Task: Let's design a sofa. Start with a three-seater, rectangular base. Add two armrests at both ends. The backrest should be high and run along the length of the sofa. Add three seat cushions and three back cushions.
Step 198:
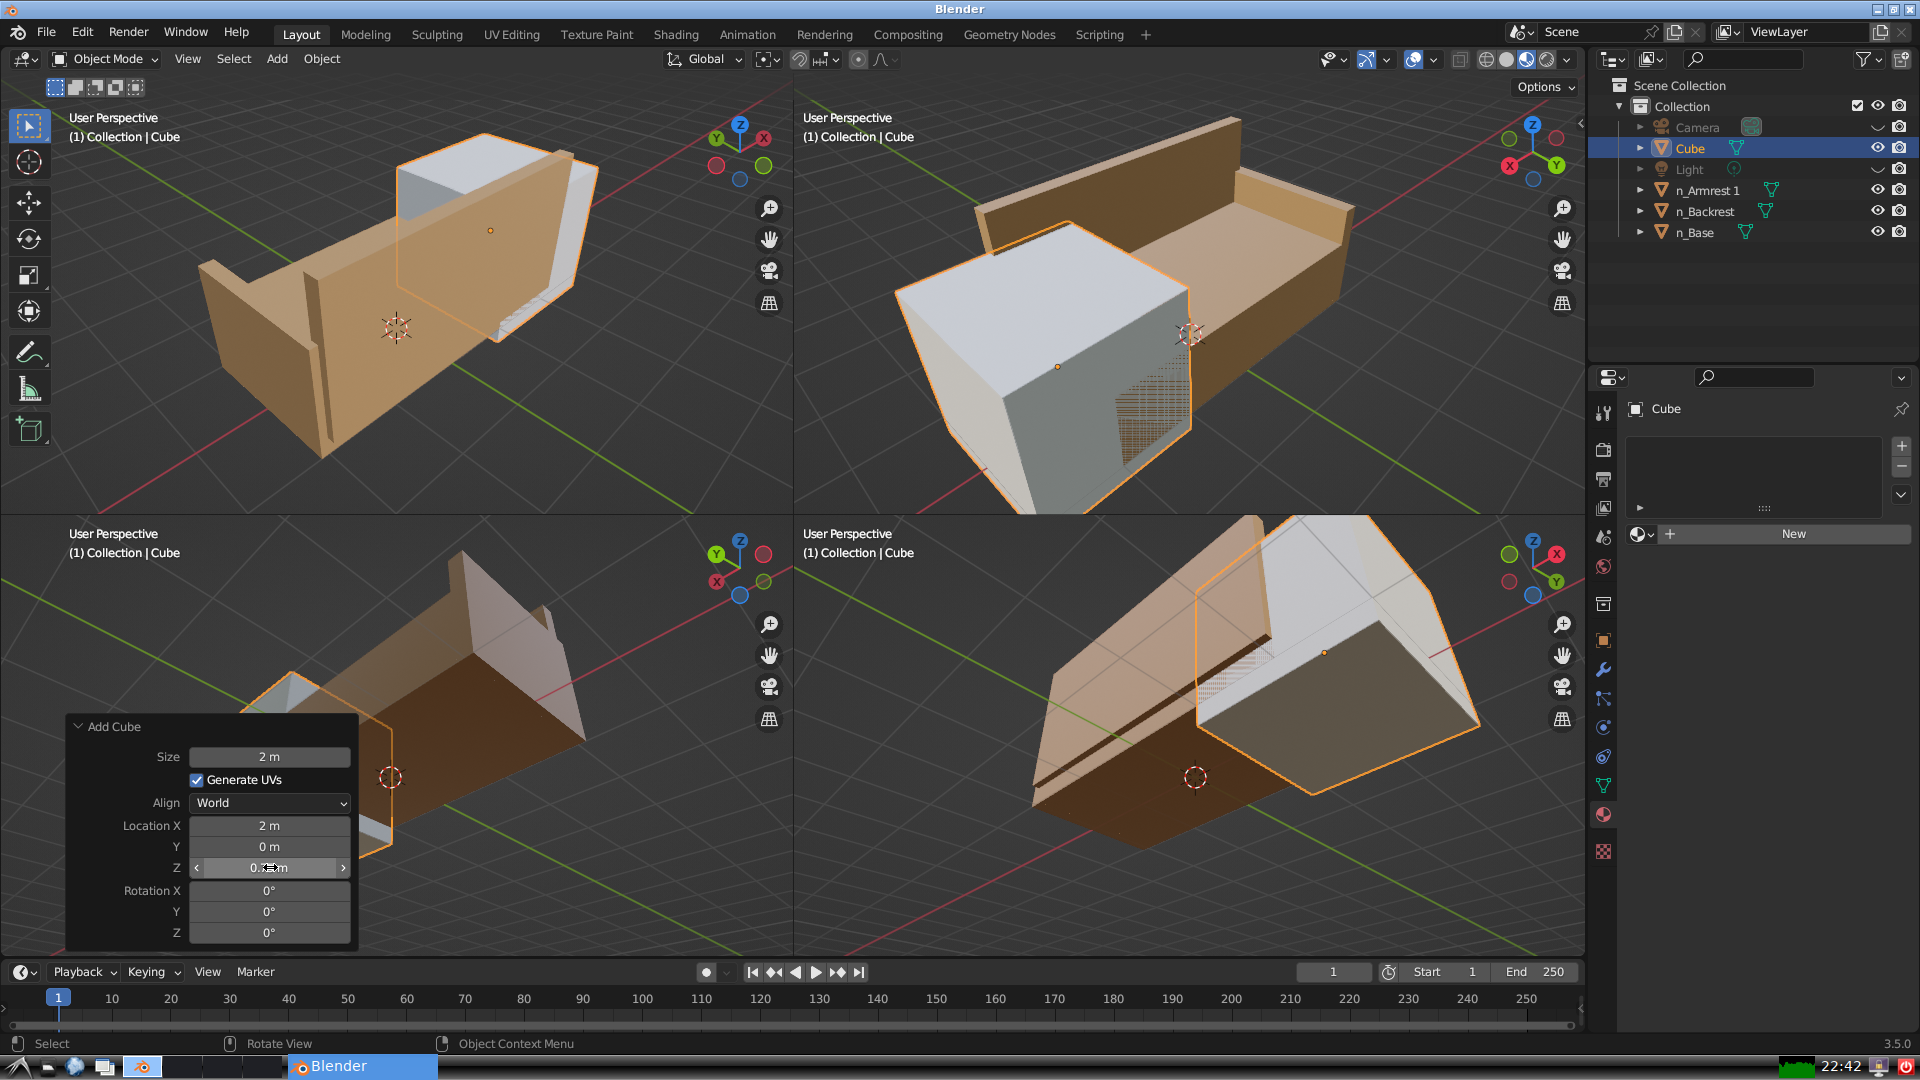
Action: {"mouse_move": [960, 540]}